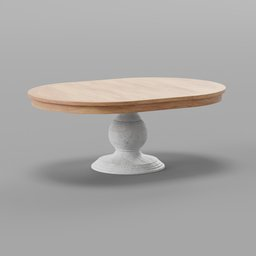
Label: furniture